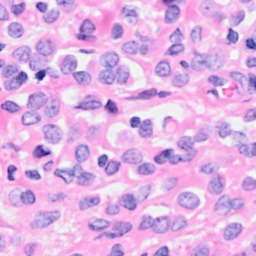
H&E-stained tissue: Breast